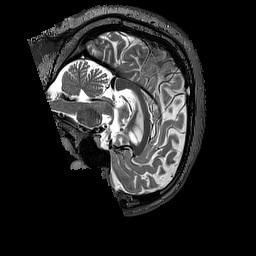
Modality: T2w
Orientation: sagittal
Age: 42
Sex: male
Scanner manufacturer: siemens
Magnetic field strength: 3 T
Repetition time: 3.2 s
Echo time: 0.567 s